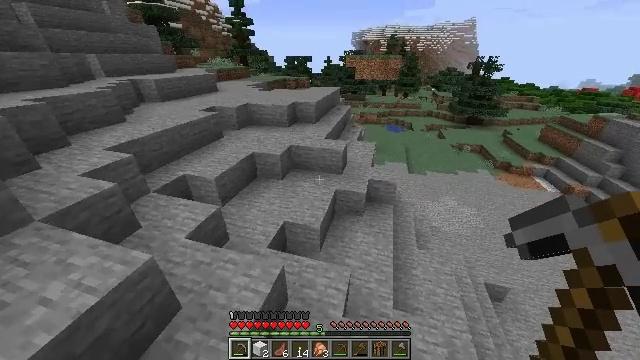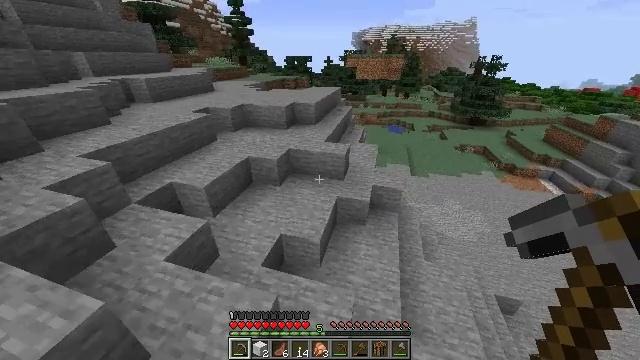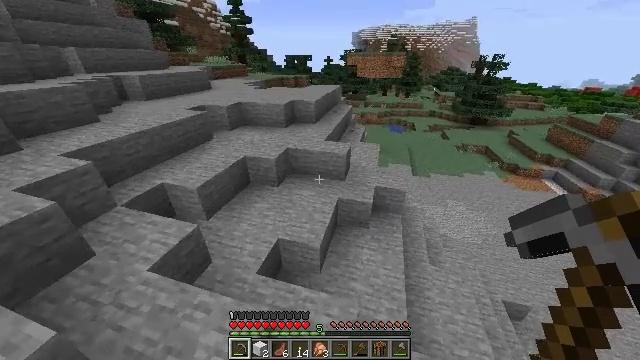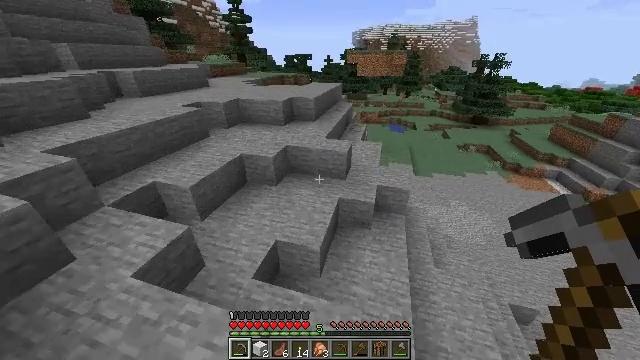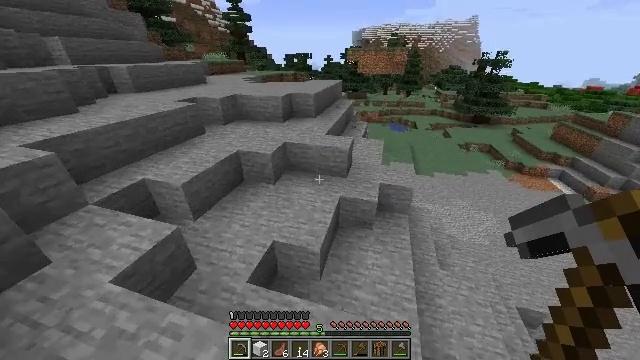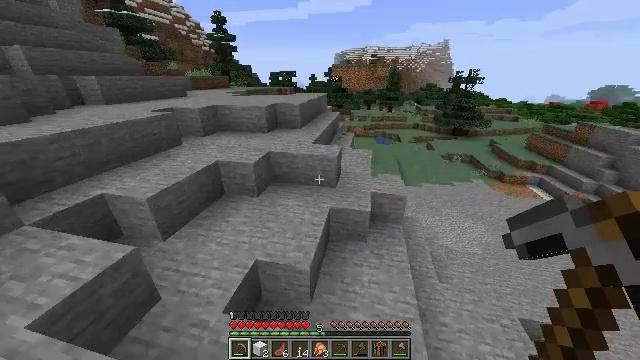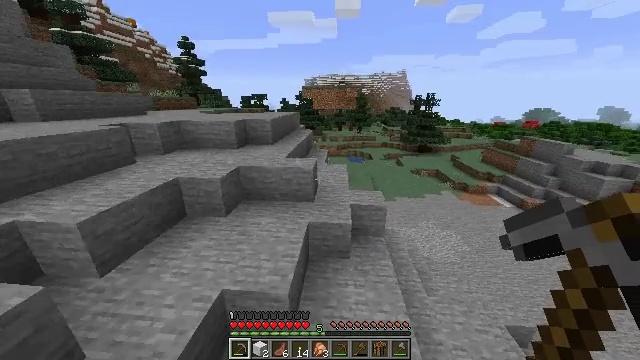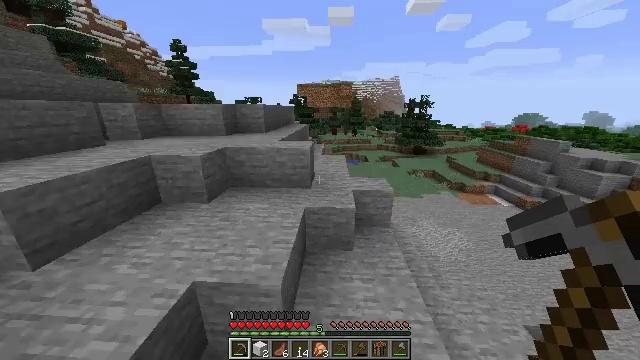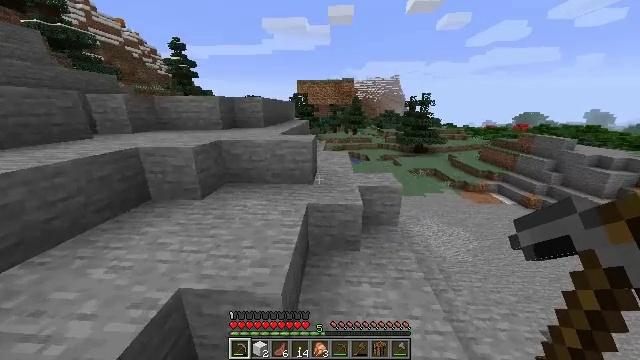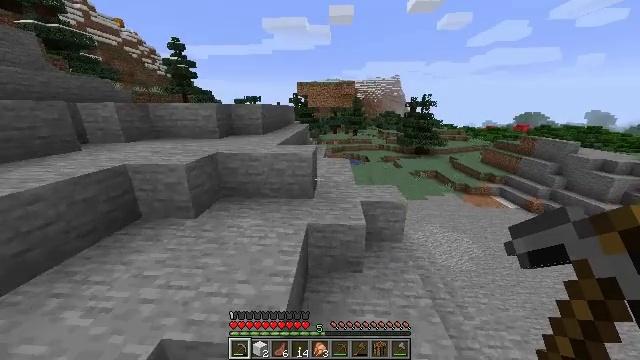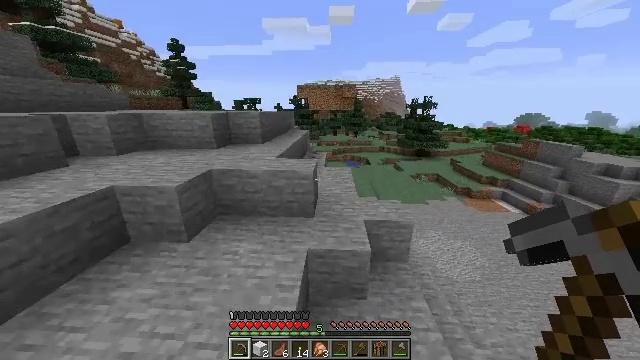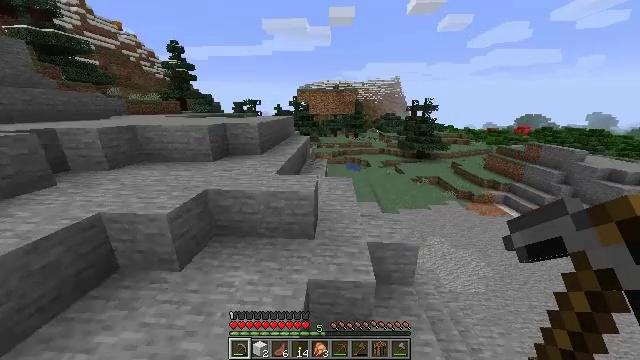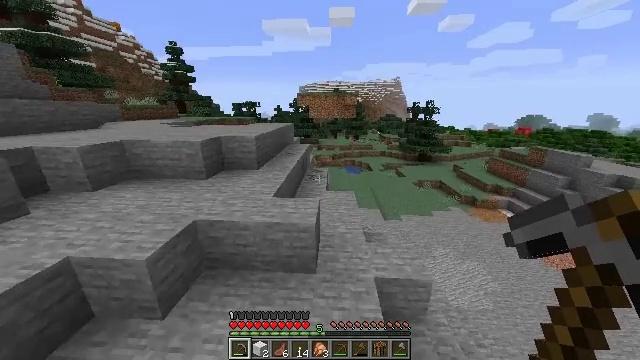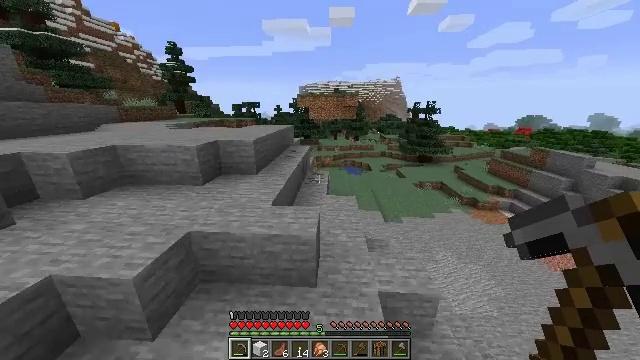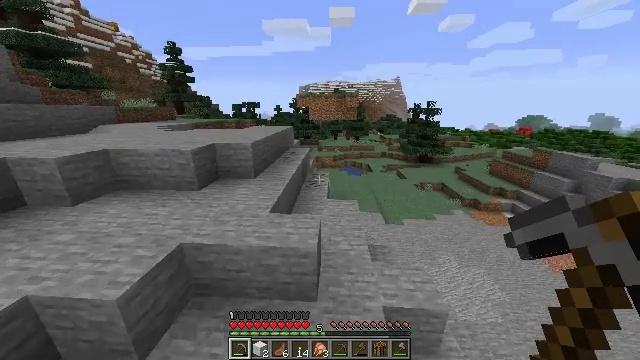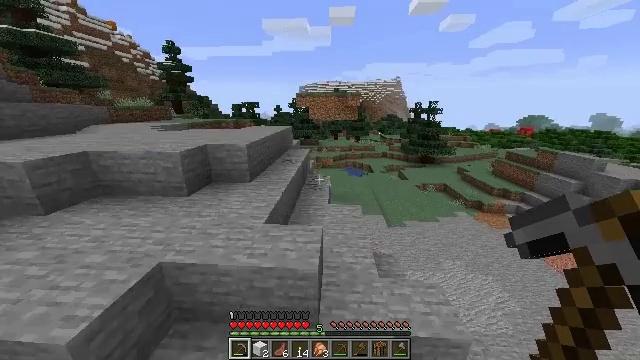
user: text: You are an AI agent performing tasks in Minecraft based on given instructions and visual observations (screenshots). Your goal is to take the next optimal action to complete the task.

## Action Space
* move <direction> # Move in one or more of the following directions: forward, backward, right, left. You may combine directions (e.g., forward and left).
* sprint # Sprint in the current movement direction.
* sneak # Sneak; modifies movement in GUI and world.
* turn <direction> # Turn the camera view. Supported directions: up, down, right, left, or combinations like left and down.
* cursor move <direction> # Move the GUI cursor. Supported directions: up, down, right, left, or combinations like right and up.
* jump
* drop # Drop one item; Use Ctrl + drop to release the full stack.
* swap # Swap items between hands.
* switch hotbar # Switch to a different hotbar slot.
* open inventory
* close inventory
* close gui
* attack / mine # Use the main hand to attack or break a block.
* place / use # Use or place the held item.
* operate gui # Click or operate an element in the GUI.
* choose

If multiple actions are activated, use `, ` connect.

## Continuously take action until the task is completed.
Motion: motion action
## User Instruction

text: Collect the pumpkin by holding left button.
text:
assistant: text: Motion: move forward, sprint
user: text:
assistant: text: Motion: move forward, sprint
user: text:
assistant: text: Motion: move forward, sprint
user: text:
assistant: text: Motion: move forward, sprint
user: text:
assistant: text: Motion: move forward, sprint, turn right and up
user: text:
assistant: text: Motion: move forward, sprint, turn right and up
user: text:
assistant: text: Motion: move forward, sprint, turn right and up
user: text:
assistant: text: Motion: move forward, sprint, jump
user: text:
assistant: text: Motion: move forward, sprint, jump
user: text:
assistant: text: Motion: move forward, sprint, jump
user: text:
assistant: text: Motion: move forward, sprint, jump
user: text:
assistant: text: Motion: move forward, sprint, jump
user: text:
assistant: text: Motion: move forward, sprint
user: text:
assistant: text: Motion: move forward, sprint
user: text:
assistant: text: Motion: move forward, sprint
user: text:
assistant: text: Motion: move forward, sprint
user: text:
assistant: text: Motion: move forward, sprint
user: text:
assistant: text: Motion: move forward, sprint
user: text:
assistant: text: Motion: move forward, sprint
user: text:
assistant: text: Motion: move forward, sprint, jump
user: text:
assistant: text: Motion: move forward, sprint, jump
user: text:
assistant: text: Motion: move forward, sprint, turn left, jump
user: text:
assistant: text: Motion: move forward, sprint, turn left, jump
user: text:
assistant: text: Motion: move forward, sprint, turn left, jump
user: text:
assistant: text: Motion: move forward, sprint, turn left, jump
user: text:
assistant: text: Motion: move forward, sprint
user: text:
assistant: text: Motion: move forward, sprint
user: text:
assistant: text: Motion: move forward, sprint
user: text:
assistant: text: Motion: move forward, sprint
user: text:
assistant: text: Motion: move forward, sprint, jump